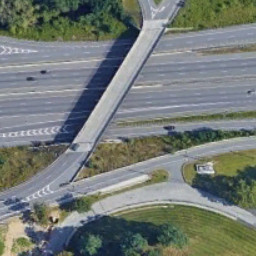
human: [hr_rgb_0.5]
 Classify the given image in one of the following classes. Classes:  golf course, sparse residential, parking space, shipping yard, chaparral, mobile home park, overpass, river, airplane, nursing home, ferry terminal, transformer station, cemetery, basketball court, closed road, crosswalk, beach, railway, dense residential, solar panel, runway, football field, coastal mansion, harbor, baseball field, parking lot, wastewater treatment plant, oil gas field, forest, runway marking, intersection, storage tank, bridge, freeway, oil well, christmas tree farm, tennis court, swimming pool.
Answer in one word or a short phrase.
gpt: overpass